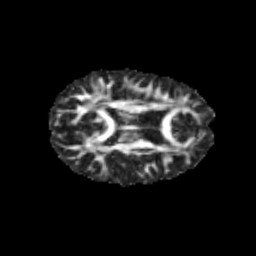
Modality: FA
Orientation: axial
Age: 13
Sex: female
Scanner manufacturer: siemens
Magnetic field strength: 3 T
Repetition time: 3.8 s
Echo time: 0.07 s